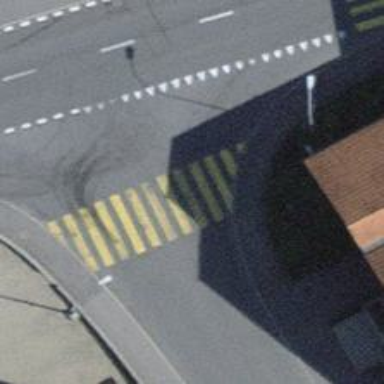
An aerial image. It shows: Zebra crossing on the road.